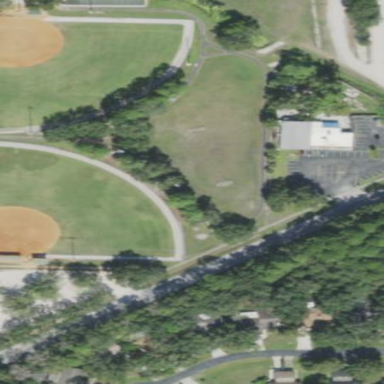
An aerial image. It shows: Baseball pitch for leisure and sports activities.